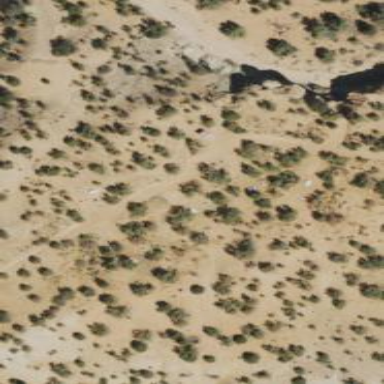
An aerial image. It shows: Campsite with tents set up.